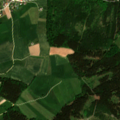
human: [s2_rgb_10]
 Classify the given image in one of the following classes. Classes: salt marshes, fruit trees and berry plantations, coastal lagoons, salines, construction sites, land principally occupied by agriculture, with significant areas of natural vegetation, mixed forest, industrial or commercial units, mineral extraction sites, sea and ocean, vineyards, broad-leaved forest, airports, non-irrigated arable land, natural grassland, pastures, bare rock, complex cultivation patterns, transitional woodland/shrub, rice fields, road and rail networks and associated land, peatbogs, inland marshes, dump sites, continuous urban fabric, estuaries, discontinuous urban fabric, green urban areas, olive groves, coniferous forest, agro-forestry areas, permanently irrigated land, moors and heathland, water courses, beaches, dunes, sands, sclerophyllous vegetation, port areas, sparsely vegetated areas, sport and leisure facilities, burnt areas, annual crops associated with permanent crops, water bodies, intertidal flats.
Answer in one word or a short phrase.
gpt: non-irrigated arable land, pastures, complex cultivation patterns, land principally occupied by agriculture, with significant areas of natural vegetation, coniferous forest, transitional woodland/shrub